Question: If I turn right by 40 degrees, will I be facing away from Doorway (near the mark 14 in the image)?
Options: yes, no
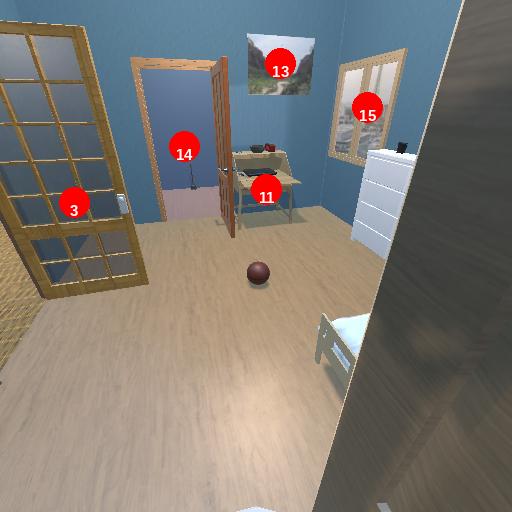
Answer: yes